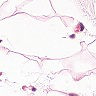
Metastatic tissue present: no